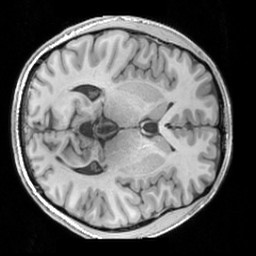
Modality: T1w
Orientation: axial
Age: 25
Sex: male
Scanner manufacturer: siemens
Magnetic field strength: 3 T
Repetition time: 1.63 s
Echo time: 0.00311 s